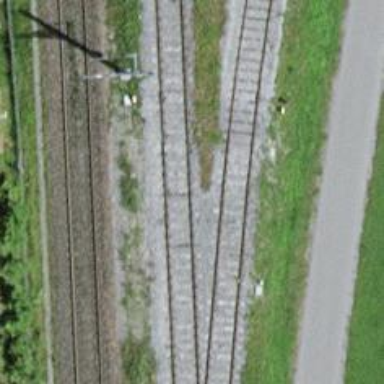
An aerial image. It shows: Single railway spur track.